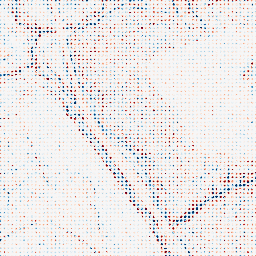
Category: edge_preserving
Decomposition family: bilateral
Decomposition parameters: d: 5
sigma_color: 150
sigma_space: 50
Upsampling method: sinc_blackman
Upsampling parameters: scale: 8
kernel_size: 4
Upsampling scale: 8